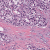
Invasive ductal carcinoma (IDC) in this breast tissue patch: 1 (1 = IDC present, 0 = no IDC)